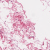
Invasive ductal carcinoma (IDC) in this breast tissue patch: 0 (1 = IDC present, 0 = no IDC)